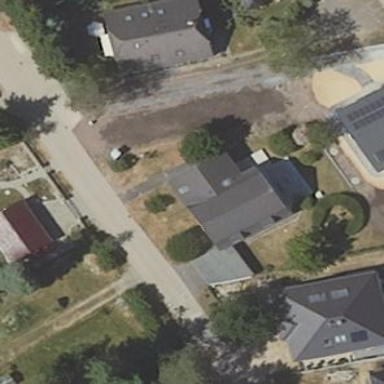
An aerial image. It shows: Detached building.